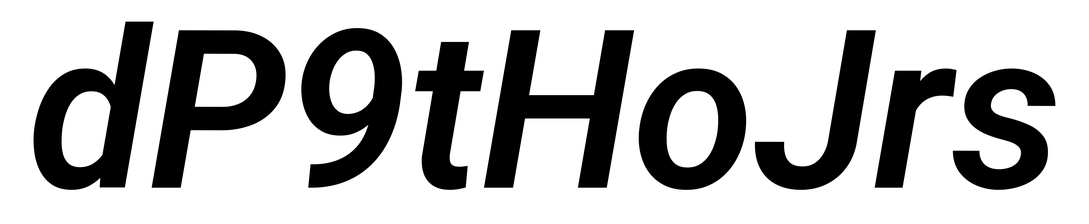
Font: Roboto-Italic_SemiBold_Italic